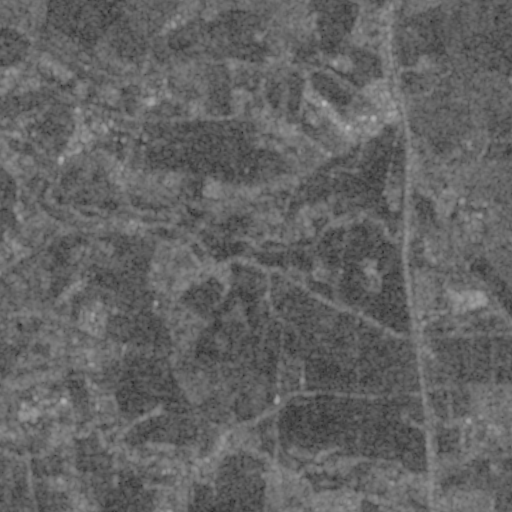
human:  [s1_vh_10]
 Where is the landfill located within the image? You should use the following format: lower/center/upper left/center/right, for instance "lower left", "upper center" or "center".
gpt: The landfill is located in the center right of the image.
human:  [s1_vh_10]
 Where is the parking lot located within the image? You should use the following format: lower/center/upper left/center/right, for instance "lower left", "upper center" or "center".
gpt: The parking lot is located in the upper left of the image.
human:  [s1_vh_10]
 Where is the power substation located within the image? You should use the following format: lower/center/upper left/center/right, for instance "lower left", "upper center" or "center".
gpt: The power substation is located in the upper center of the image.
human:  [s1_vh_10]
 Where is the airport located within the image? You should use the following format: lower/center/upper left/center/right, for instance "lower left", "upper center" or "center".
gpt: There is no airport in the image.

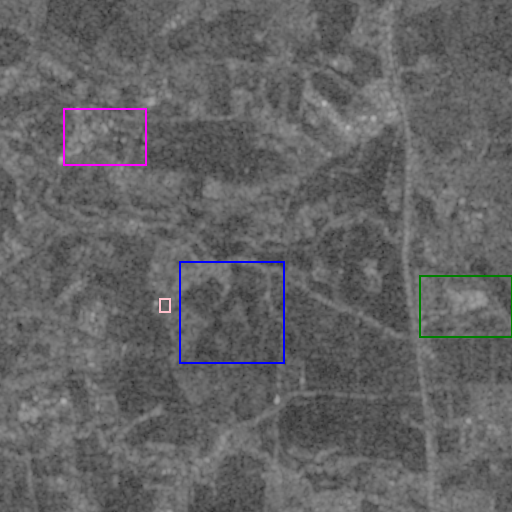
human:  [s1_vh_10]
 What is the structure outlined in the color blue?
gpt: The structure outlined in blue is a crop field.
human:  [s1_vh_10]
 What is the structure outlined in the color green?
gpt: The structure outlined in green is a landfill.
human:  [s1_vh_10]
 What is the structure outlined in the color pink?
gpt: The structure outlined in pink is a park.
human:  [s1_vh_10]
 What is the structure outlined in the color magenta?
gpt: The structure outlined in magenta is a quarry.
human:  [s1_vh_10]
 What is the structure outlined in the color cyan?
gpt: There is no cyan outline.